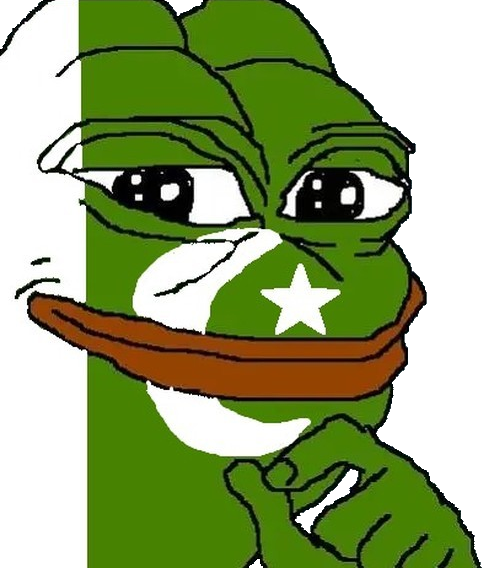
Label: 5_Pepe